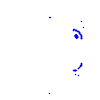
Particle: proton